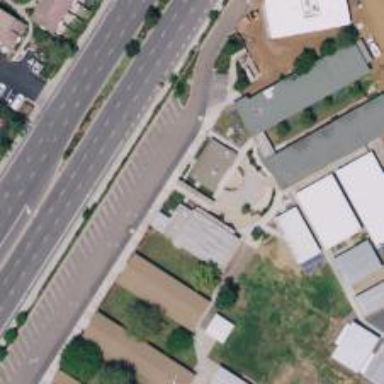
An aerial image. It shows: School.